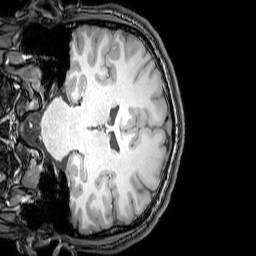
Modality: T1w
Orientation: coronal
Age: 22
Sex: male
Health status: healthy
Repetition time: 0.081 s
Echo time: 0.037 s